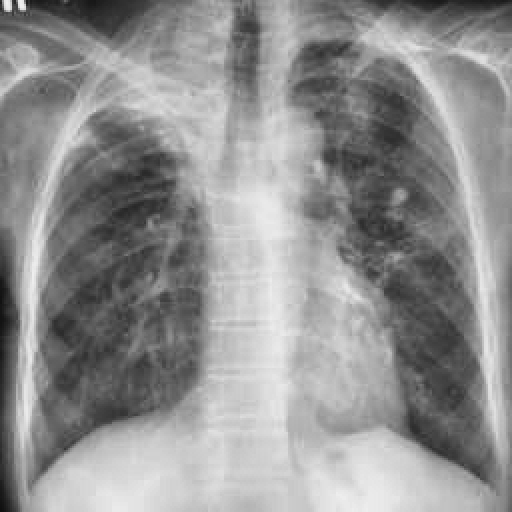
Finding: TUBERCULOSIS